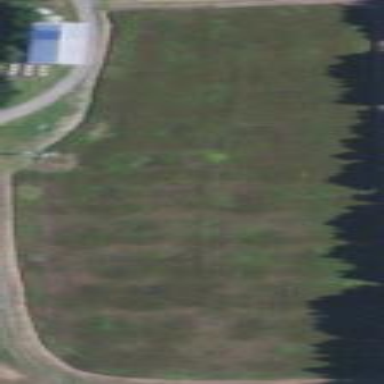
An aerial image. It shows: Farmland where cranberries are grown.